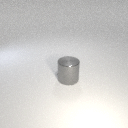
large gray metal cylinder